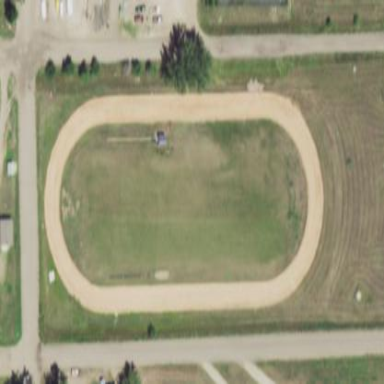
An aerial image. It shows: Track located within leisure land area.